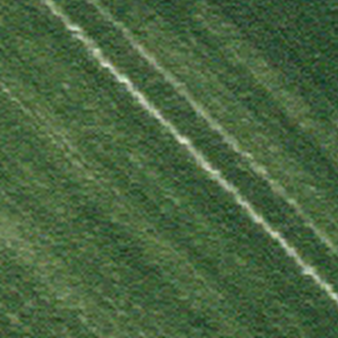
Label: other